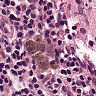
Metastatic tissue present: no